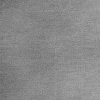
Atmospheric dust classification: dusty